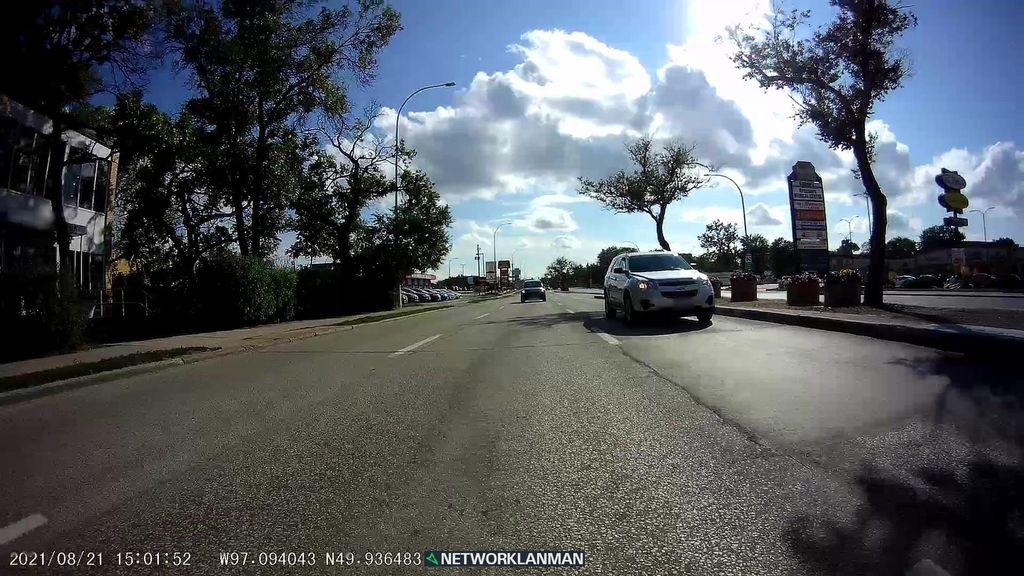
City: winnipeg